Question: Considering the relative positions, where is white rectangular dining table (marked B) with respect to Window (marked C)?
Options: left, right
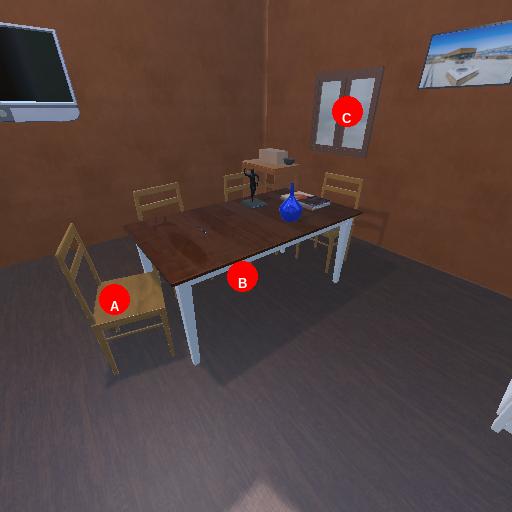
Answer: left